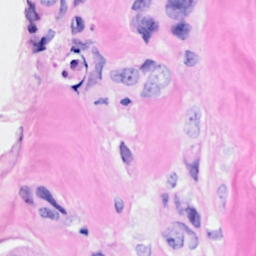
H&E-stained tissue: Breast